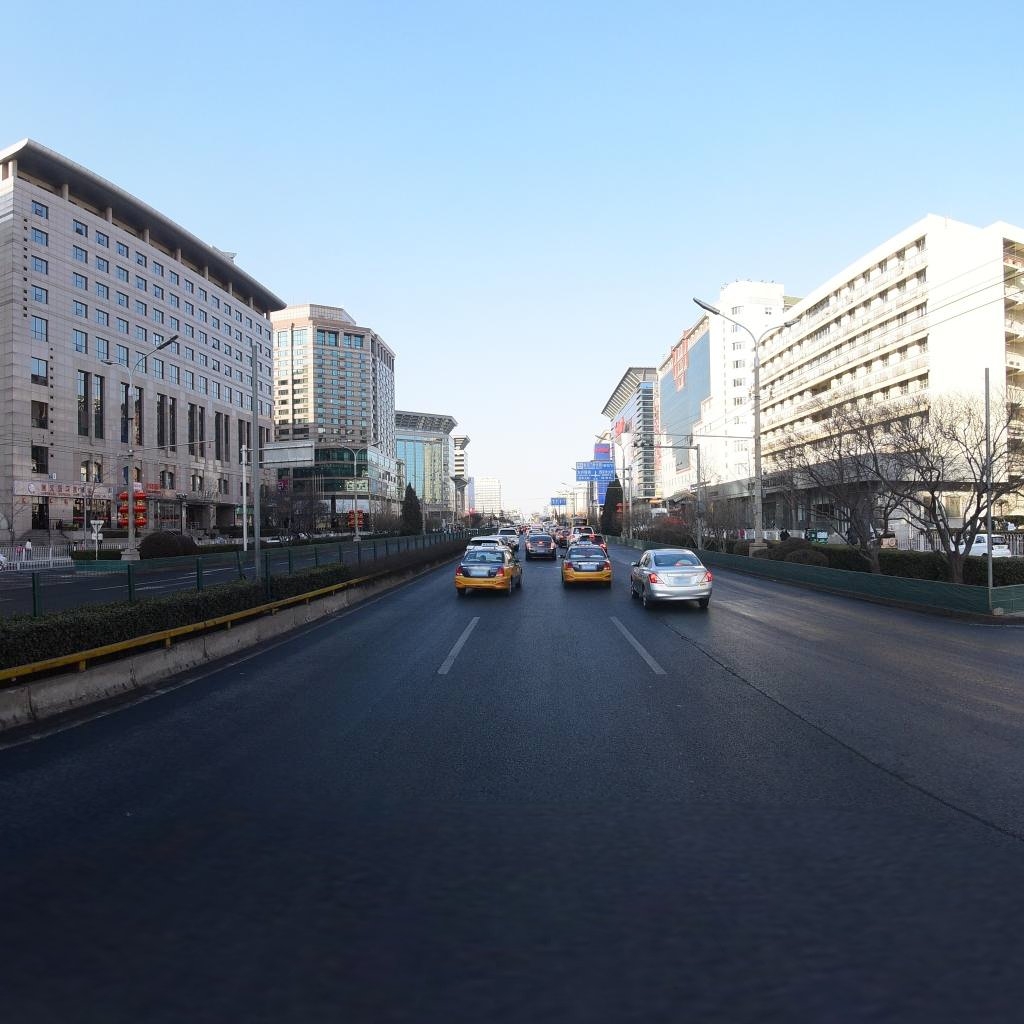
Region: Dongcheng
Road damage annotations: longitudinal crack